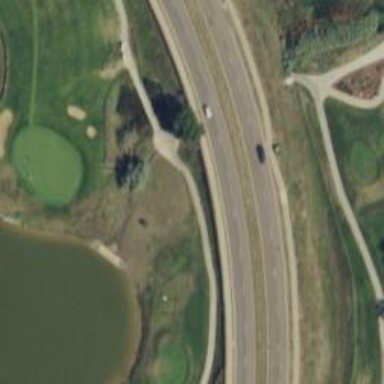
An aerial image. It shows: Well-maintained path that is grade1 cartpath for golf.